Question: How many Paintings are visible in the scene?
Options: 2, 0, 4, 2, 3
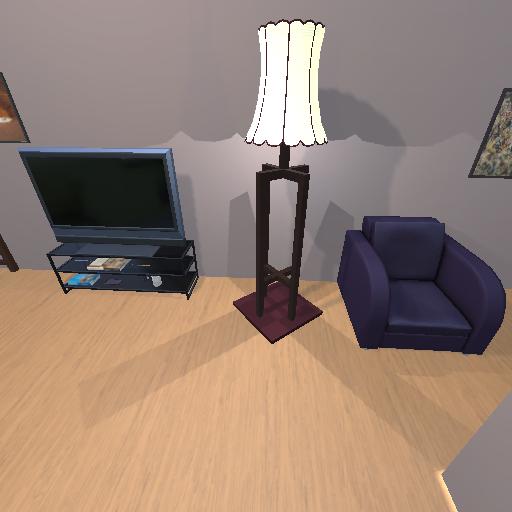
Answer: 2